Field crop: maize
Growth stage: 2
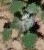
Species: chenopodium